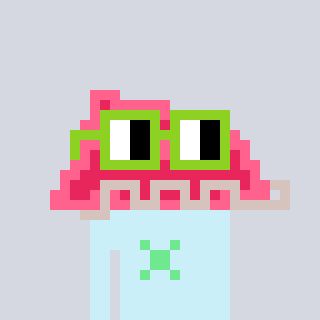
a pixel art character with square light green glasses, a retainer-shaped head and a cold-colored body on a cool background